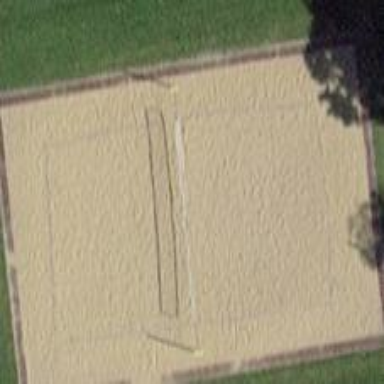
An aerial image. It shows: Volleyball court on pitch meant for leisure land.